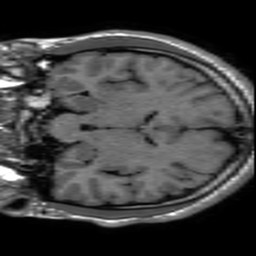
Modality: inplaneT1
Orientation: coronal
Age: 20
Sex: male
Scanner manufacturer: ge
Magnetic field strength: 3 T
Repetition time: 2.597 s
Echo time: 0.02273 s